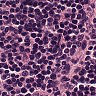
Metastatic tissue present: no